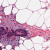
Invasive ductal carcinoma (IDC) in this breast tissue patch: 1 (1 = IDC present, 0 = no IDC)